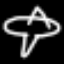
Label: airplane